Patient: sex F, age 58
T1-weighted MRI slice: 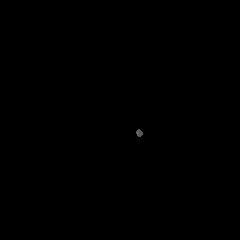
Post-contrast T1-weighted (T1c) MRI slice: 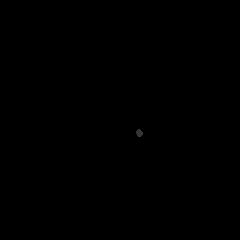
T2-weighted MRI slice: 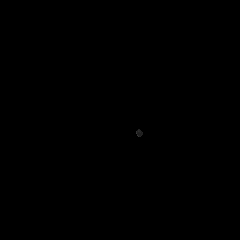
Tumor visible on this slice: no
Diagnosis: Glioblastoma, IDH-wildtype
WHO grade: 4